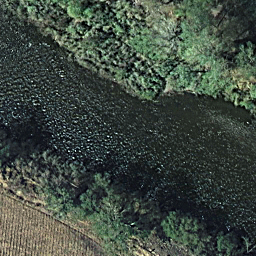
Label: river